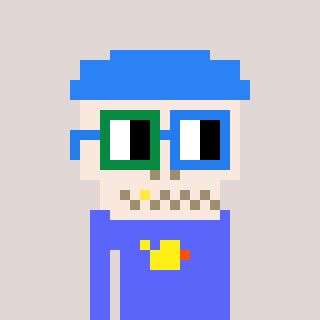
a pixel art character with square green and blue glasses, a skeleton-hat-shaped head and a purple-colored body on a warm background